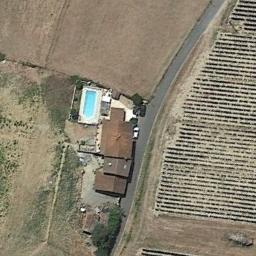
Label: residential